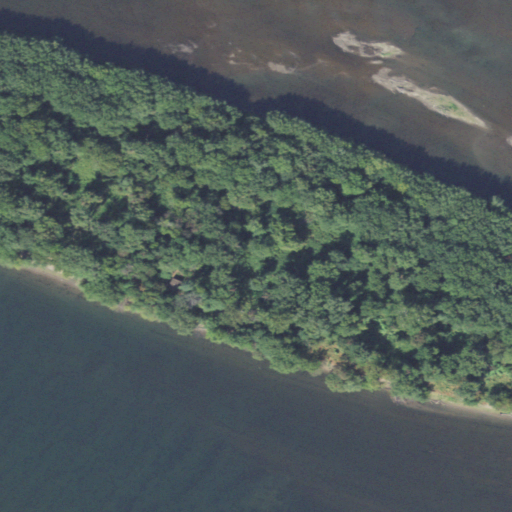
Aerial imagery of island in Pennsylvania named Zimmerman Island containing open water, deciduous forest, mixed forest, and woody wetlands